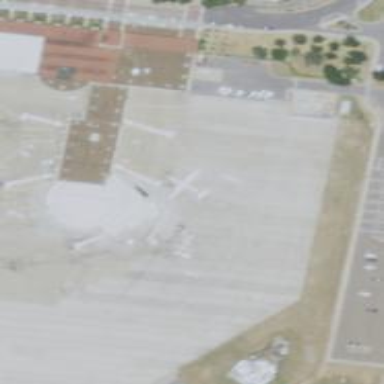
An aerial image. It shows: Airport gate.